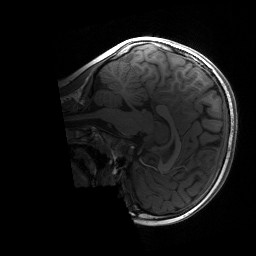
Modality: T1w
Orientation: sagittal
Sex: female
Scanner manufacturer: siemens
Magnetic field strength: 3 T
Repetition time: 1.9 s
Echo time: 0.00243 s